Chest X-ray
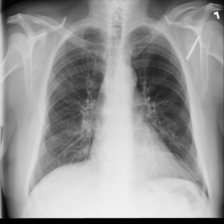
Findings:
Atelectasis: negative
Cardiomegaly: negative
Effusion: negative
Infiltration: positive
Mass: negative
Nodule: negative
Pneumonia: negative
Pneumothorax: negative
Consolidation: negative
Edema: negative
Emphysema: negative
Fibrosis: negative
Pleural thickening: negative
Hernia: negative